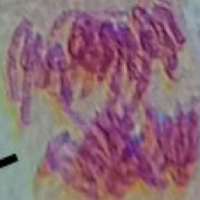
Label: anaphase